Question: I have a transect data with latitude, longitude and substrate types. Below I provide a script that creates a hypothetical data with 3 substrate types along a straight transect starting at longitude -24.5 and ending at -23.2. Within this transect there are 3 substrate types (a,b and c), but substrate type "a" occurs 4 times and substrate type "b" twice. I would like to calculate the total length (meters) of each "a","b" and "c" substrate type segments in the transect. As an example, the substrate segment "a" ends at the position of the first observation of "b" substrate type and the substrate segment c ends where the fourth "a" substrate type segment starts. I would like the length of. I have looked into the sp and Rdistance packages but I'm really stuck. With thanks in advance.
: each box denote each segment for which I would like to calculate the length of

'''
Alon<-c(-23.20, -23.30,-23.40,-24.10,-24.15, -23.95, -23.70, -23.60,- 24.20, -24.25)
Blon<-c(-23.80, -23.85, -24.00, -24.03, -24.06)
Clon<-c(-23.47, -23.50,-23.55)
Alat<-c(64,64,64,64,64, 64, 64, 64,64, 64)
Blat<-c(64,64, 64, 64,64)
Clat<-c(64,64, 64)
A<-as.data.frame(cbind(Alon, Alat))
B<-as.data.frame(cbind(Blon, Blat))
C<-as.data.frame(cbind(Clon, Clat))
plot(A$Alon, A$Alat, pch=97)
points(B$Blon, B$Blat, col="red", pch=98)
points(C$Clon, C$Clat, col="blue", pch=99)
A$ID<-seq.int(nrow(A))
A[,3]<-"A"
B$ID<-seq.int(nrow(B))
B[,3]<-"B"
C$ID<-seq.int(nrow(C))
C[,3]<-"C"
colnames(A)<-c("lon", "lat", "ID")
colnames(B)<-c("lon", "lat", "ID")
colnames(C)<-c("lon", "lat", "ID")
A<-as.data.frame(A)
B<-as.data.frame(B)
C<-as.data.frame(C)
pos<- rbind(A,B,C)
pos<-pos[,c("ID","lon","lat")]
'''
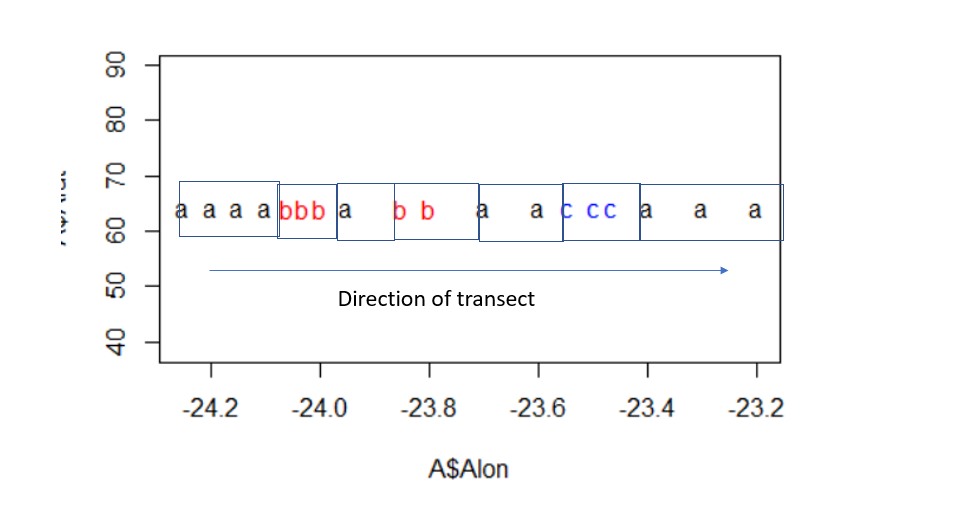
Answer: I suspect the length in metres depends on your projection, so here I calculate the length in degrees and will leave the conversion up to you. First, I order by longitude (as your latitudes are all the same).
'''
# Order data frame
pos <- pos[order(pos$lon),]
'''
Next, I use 'rle' to pull out runs of each 'ID'. I add 1 to start the first run on the first element and use 'pmin' to make sure the final index isn't greater than the the number of rows in the data frame.
'''
# Pull out start and end points of segments
df_seg <- pos[pmin(nrow(pos), c(1, cumsum(rle(pos$ID)$lengths) + 1)),]
'''
Finally, I use 'diff' to calculate the difference between the start and end longitudes of each run.
'''
# Calculate difference in longitude
data.frame(ID = df_seg$ID[1:(nrow(df_seg)-1)], diff_lon = abs(diff(df_seg$lon)))
# Check data frame
# ID diff_lon
# 1 A 0.19
# 2 B 0.11
# 3 A 0.10
# 4 B 0.15
# 5 A 0.15
# 6 C 0.15
# 7 A 0.20
'''
---
### Regarding ordering stations
I wish I had a good solution to this, but I don't. So, I'll apologise before I do some terrible things...
'''
library(dplyr)
library(RANN)
# Temporary data frame
df_stations <- pos
# Function for finding order of stations
station_order <- function(){
# If only one row, return it (i.e., it's the final station)
if(nrow(df_stations) == 1)return(df_station)
# Find the nearest neighbour for the first station
r <- nn2(data = df_stations %>% select(lon, lat), k = 2)$nn.idx[1,2]
# Bump the nearest neighbour to first in the data frame
# This also deletes the first entry
df_stations[1, ] <<- df_stations[r, ]
# Drop the nearest neighbour elsewhere in the data frame
df_stations <<- df_stations %>% distinct
# Return the nearest neighbour
return(df_stations[1, ])
}
# Initialise data frame
res <- df_stations[1,]
# Loop over data frame
for(i in 2:nrow(df_stations))res[i, ] <- station_order()
'''
This code orders your stations using nearest neighbour (i.e., 'nn2' from 'RANN'). You'll notice that the transect is inverted, but you can always change it with 'res[nrow(res):1, ]'.
'''
# ID lon lat
# 1 A -23.20 64
# 2 A -23.30 64
# 3 A -23.40 64
# 4 C -23.47 64
# 5 C -23.50 64
# 6 C -23.55 64
# 7 A -23.60 64
# 8 A -23.70 64
# 9 B -23.80 64
# 10 B -23.85 64
# 11 A -23.95 64
# 12 B -24.00 64
# 13 B -24.03 64
# 14 B -24.06 64
# 15 A -24.10 64
# 16 A -24.15 64
# 17 A -24.20 64
# 18 A -24.25 64
'''